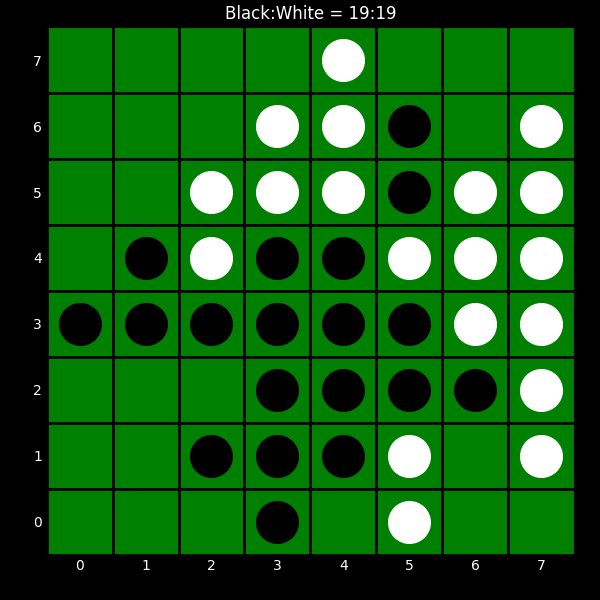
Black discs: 19
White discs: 19